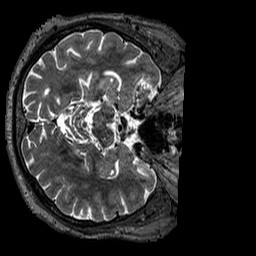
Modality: T2w
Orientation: axial
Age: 66
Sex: male
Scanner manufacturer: siemens
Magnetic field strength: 3 T
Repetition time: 3.2 s
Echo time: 0.567 s